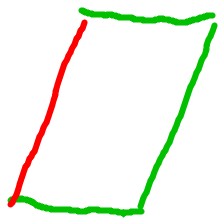
Shape: parallelogram